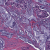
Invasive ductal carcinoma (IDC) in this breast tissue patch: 1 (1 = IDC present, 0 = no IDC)